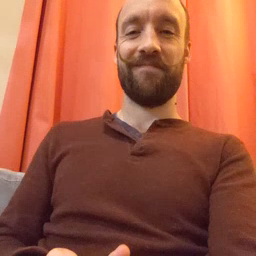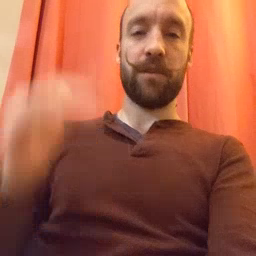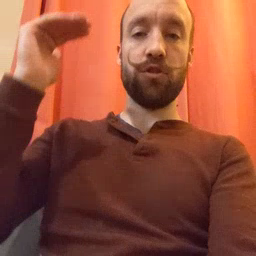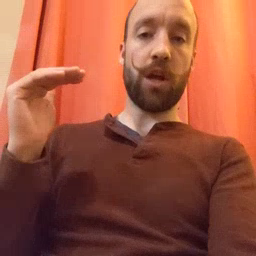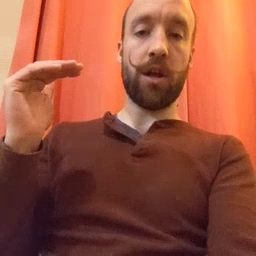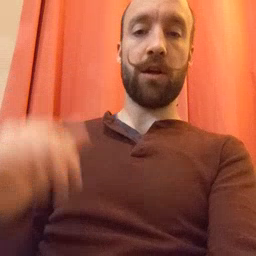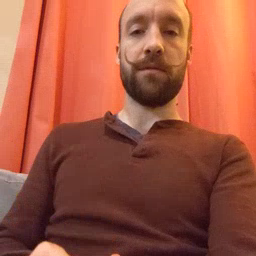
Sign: child